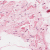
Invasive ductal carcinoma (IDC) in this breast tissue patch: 0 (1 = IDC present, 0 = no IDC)